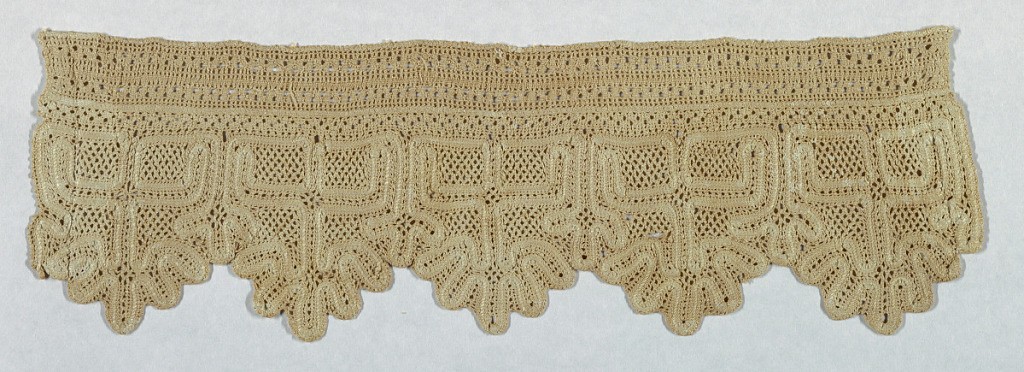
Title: Edge
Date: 19th century
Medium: linen Technique: bobbin lace and deflected work
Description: Edge composed of a band of deflected work and scalloped edge in bobbin lace. In a provincial style.